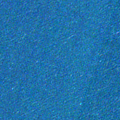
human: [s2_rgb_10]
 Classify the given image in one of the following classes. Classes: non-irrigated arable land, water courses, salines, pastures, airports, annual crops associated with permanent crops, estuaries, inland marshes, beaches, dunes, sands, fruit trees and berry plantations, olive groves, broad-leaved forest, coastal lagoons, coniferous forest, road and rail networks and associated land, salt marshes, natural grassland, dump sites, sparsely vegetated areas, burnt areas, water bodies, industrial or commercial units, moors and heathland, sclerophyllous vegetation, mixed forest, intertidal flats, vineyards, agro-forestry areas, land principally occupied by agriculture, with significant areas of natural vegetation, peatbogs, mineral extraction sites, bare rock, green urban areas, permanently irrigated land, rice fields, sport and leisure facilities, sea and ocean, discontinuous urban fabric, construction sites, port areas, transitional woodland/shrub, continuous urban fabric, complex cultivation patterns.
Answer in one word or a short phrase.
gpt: sea and ocean